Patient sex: F
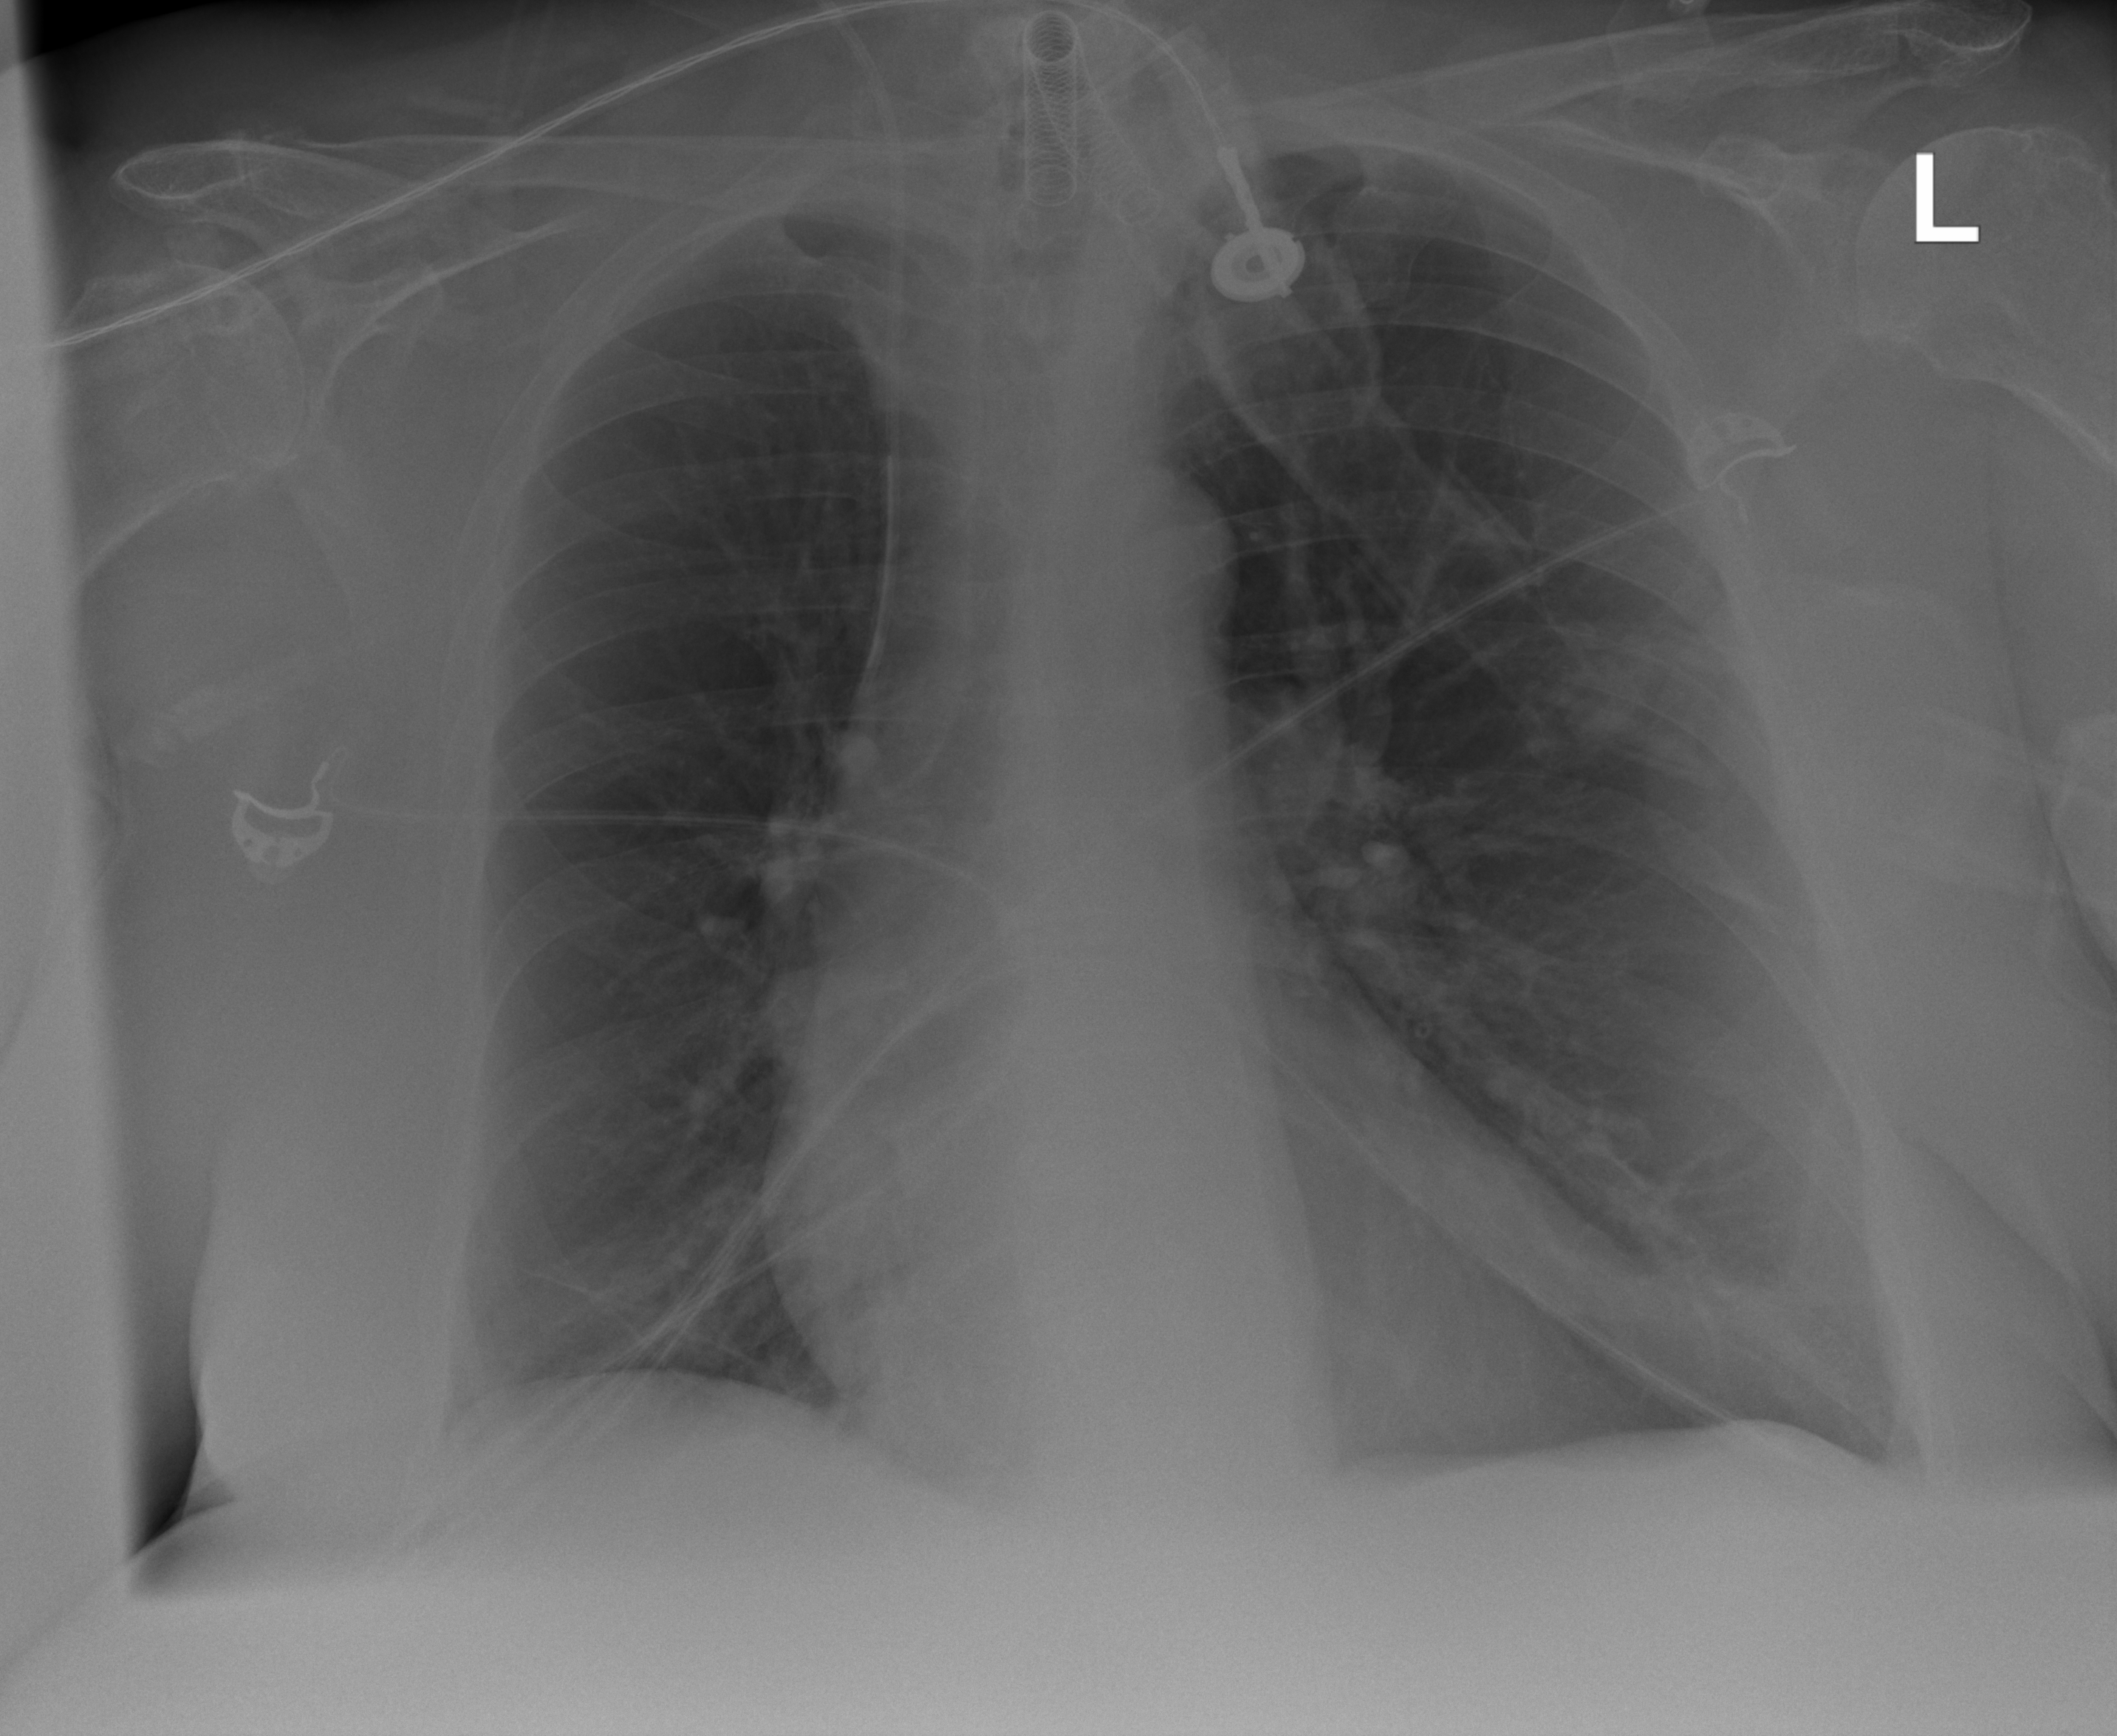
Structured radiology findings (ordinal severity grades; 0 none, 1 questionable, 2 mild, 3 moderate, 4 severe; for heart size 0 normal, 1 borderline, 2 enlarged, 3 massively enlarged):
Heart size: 1
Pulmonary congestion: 1
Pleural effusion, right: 0
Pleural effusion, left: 2
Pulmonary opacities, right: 0
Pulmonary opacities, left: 0
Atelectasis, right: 2
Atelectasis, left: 2